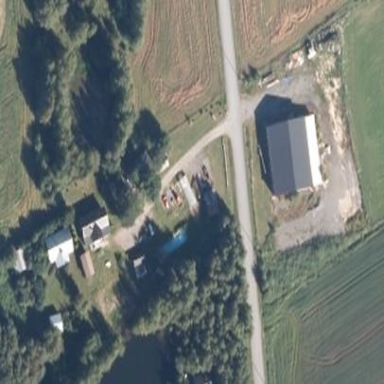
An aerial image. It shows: Farmyard area.